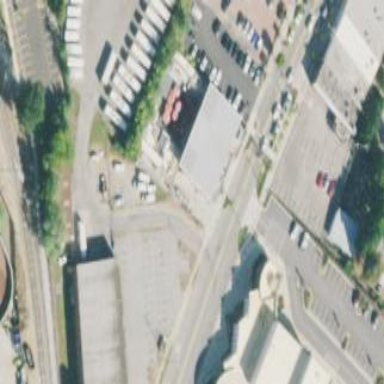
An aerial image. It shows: Retail area with food court.